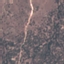
Land use / land cover: HerbaceousVegetation